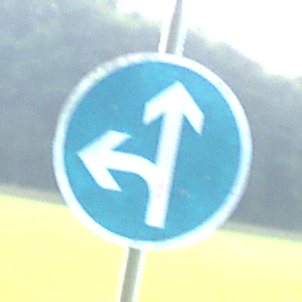
Verkehrszeichen: VorgeschriebeneFahrtrichtungGeradeausOderLinks
Umgebung: Outdoor, Nature
Tageszeit: SunriseSunset
Wetter: PartlyCloudy
Licht: Natural
Jahreszeit: NotSpecified
Kontrast: MediumContrast